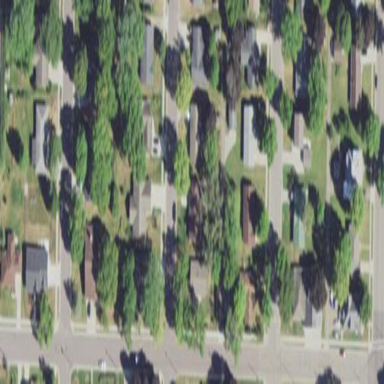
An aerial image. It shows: Residential area within neighborhood.